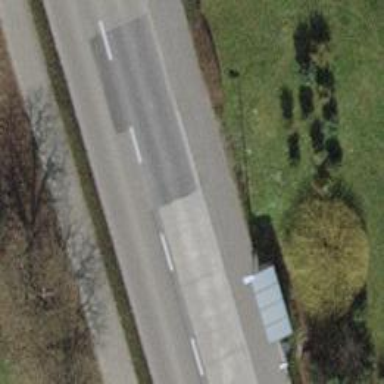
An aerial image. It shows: Sidewalk with public transport platform that includes shelter.